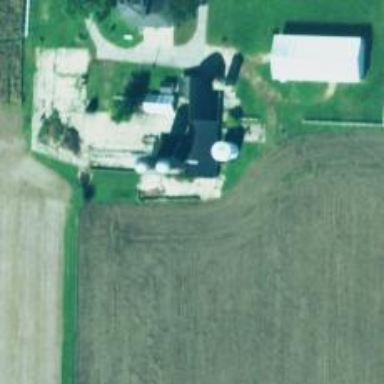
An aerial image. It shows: Silo.